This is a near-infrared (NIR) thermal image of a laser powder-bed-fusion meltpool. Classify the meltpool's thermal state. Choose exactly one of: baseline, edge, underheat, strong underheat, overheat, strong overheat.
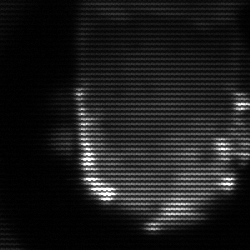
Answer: baseline